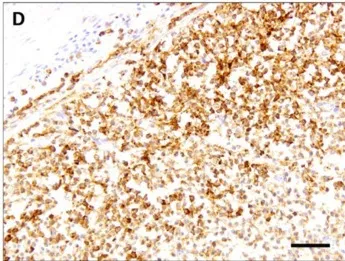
Spinal cord, cat. The majority of tumor cells stained positive with synaptophysin (D).
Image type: pathology (immunostaining)